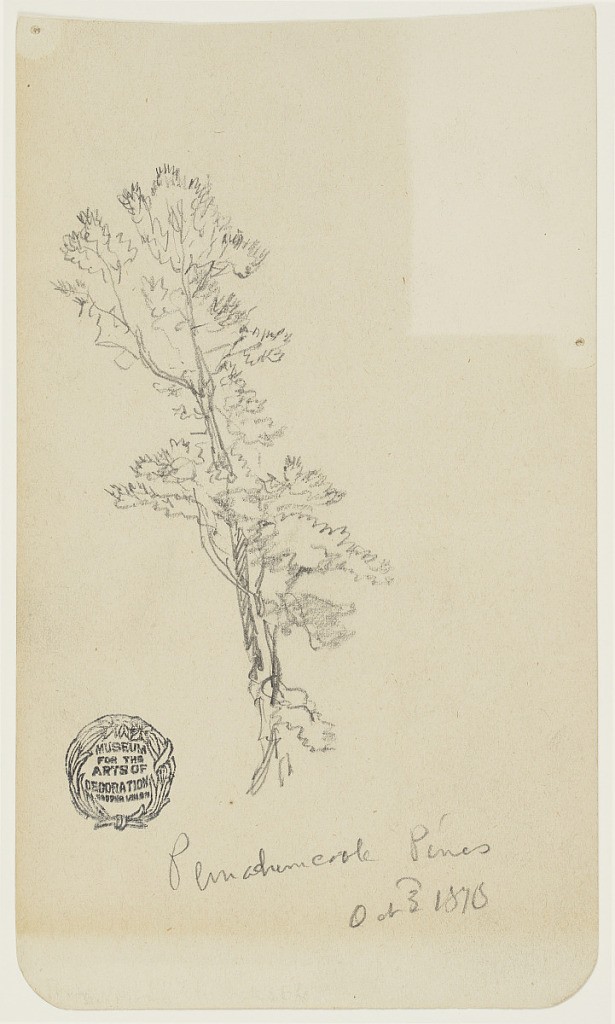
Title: Pemadumcook Pines
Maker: Frederic Edwin Church, American, 1826–1900
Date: October 3, 1878
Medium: Graphite on white wove paper
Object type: drawing
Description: Botanical sketch of a lone pine tree near the Pemadumcook Chain of Lakes in north-central Maine. Situated at center, the pine grows diagonally to the left and has a tall, slender trunk with a relatively thin canopy.